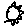
Label: sun